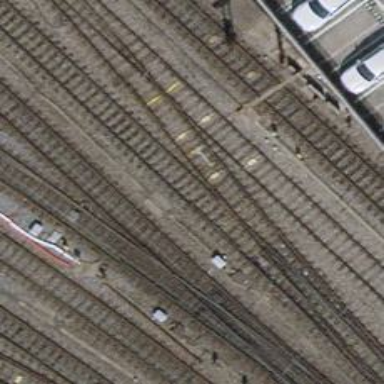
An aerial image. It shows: Single-track railway with electrified contact lines.